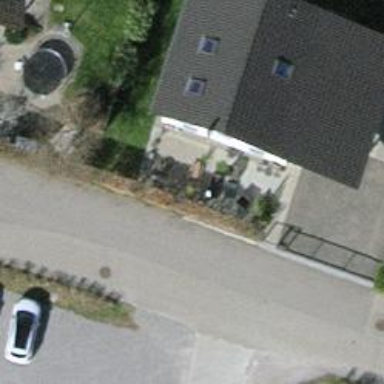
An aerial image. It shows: Detached building.